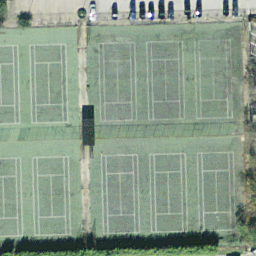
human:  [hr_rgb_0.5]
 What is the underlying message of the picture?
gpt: tennis court